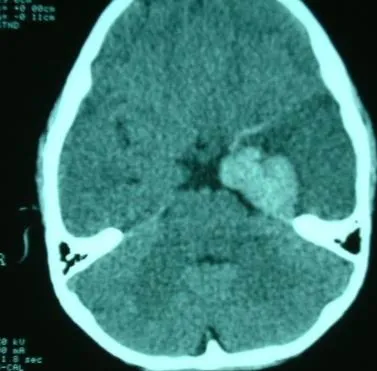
Brain CT scan of the patient demonstrates thick clot in the left medial temporal and clot in left middle cerebral artery accompanied by left temporal hypodensity.
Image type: radiology (ct)